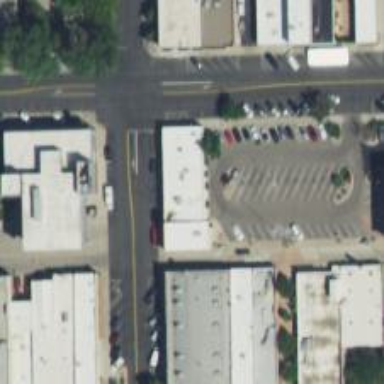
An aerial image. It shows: Parking space.